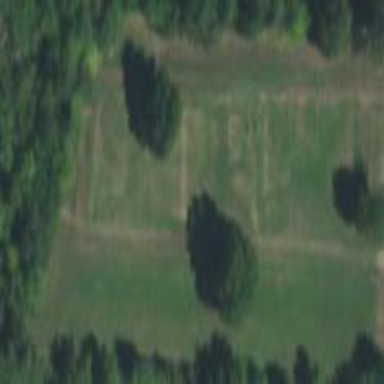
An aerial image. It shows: Cemetery.